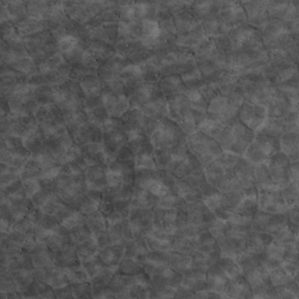
Label: non_frost